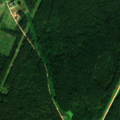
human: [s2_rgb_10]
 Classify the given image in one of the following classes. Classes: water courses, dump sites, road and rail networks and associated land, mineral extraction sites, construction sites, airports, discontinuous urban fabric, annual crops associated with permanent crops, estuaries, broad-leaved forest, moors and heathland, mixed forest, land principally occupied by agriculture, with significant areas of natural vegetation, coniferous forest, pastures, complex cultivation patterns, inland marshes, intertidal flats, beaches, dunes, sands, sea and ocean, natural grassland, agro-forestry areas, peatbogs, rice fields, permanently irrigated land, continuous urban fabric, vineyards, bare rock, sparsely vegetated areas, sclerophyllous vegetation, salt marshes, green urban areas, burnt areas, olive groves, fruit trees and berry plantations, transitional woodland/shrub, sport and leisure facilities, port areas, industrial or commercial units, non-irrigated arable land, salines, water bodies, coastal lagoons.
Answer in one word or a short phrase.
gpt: complex cultivation patterns, land principally occupied by agriculture, with significant areas of natural vegetation, coniferous forest, transitional woodland/shrub